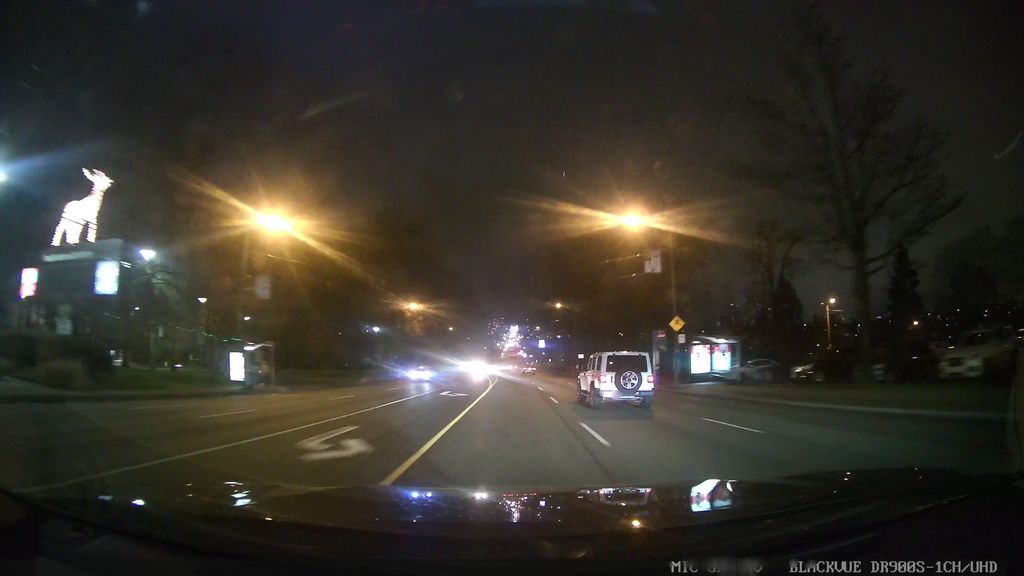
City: vancouver